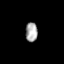
Tissue: prostate
Cell type: T cells
Senescence score: 0.7683
Nuclear area (px): 227
Mean DAPI intensity: 168.568